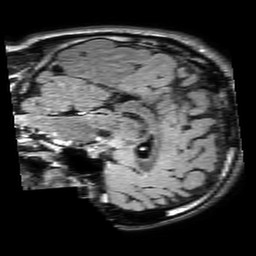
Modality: FLAIR
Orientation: sagittal
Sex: male
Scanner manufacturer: philips
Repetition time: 11 s
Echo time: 0.125 s